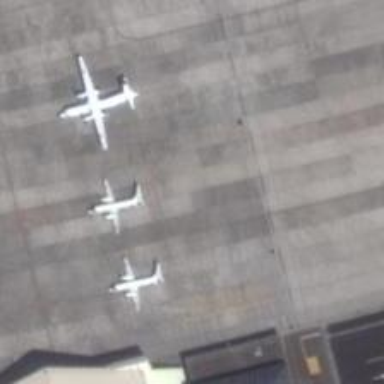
Three airplanes stand here side by side .